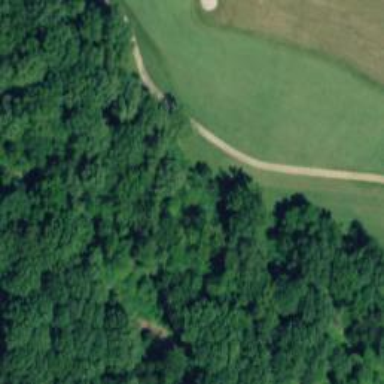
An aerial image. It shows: Pathway for golfing.